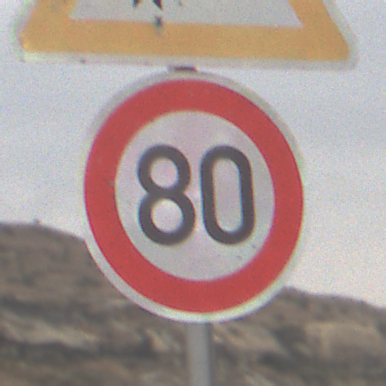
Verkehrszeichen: Geschwindigkeit80
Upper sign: DoppelkurveRechts
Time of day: MorningAfternoon
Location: Outdoor (Nature)
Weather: Overcast
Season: NotSpecified
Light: Natural